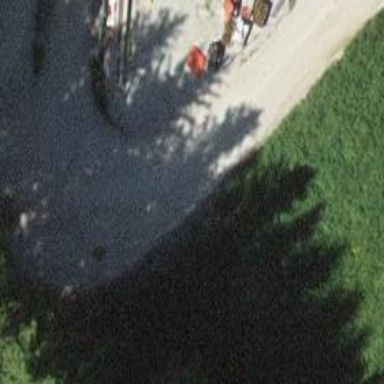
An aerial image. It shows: Asphalt track with grade1 surface.